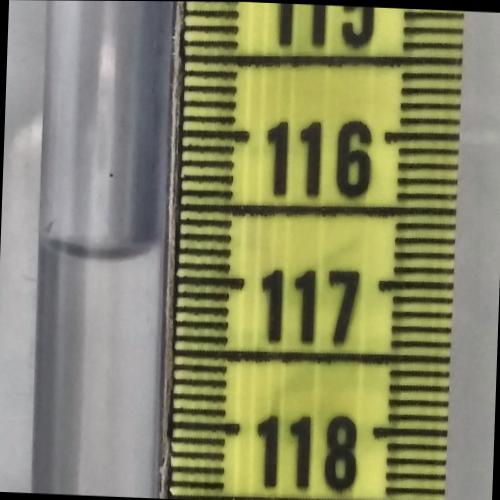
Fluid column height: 116.8 cm